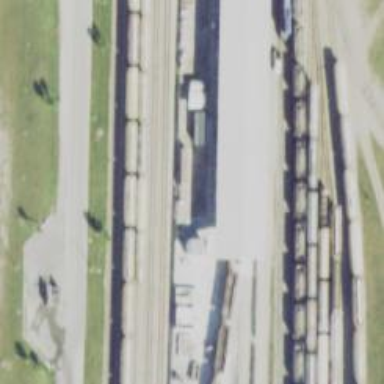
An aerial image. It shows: Railway spur service.